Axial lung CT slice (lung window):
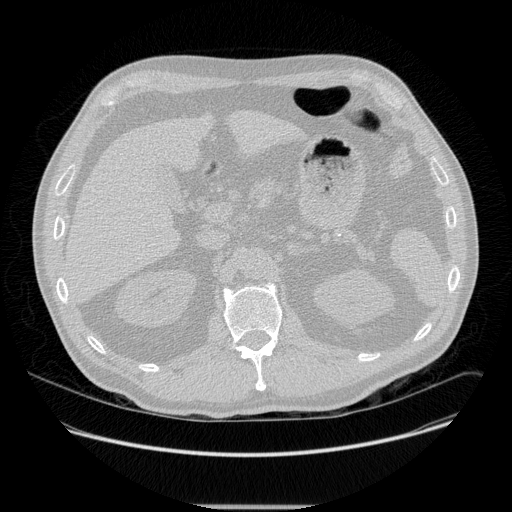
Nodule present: no